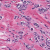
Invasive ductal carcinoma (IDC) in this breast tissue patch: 1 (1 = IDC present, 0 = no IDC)